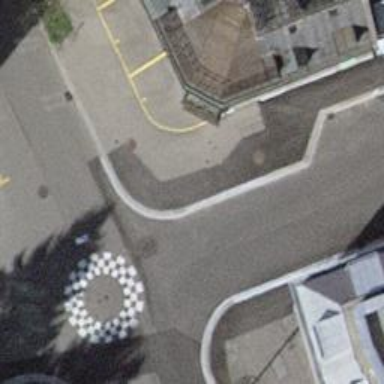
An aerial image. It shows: Asphalt sidewalk.